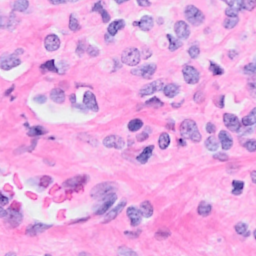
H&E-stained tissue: Breast